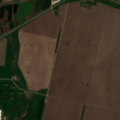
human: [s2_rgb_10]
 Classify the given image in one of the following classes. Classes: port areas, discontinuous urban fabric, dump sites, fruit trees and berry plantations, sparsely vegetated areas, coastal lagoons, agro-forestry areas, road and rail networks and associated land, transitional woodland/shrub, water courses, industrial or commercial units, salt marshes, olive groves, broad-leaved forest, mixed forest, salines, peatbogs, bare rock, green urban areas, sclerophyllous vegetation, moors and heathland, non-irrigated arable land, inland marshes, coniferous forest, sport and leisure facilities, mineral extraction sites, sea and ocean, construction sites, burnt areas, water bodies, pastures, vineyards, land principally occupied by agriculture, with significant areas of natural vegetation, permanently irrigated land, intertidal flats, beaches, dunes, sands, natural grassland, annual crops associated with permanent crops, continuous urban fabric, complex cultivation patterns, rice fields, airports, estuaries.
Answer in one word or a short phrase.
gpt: non-irrigated arable land, land principally occupied by agriculture, with significant areas of natural vegetation